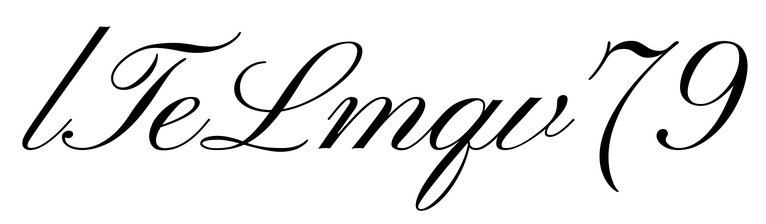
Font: PinyonScript-Regular